Question: I linked the webservice with the app successfully and the data is retrieved but I can't access the data to display it or use it in any process.
'''
constructor(public navCtrl: NavController, public navParams: NavParams, public apiProvider: ApiProvider, public alertCtrl: AlertController) {
this.usercheck = this.apiProvider.UserCheck();
this.usercheck.subscribe(data => {console.log('my data: ', data); });
'''
The result retrieved by the console.log is:

and I am using this code to display the data in ionic element.
'''
<ion-list>
<button ion-item *ngFor="let user of (usercheck|async)?.Array" (click)="openDetails(user)">
{{ user.CinemaName }}
</button>
</ion-list>
'''
but there is no result
thanks in advance.
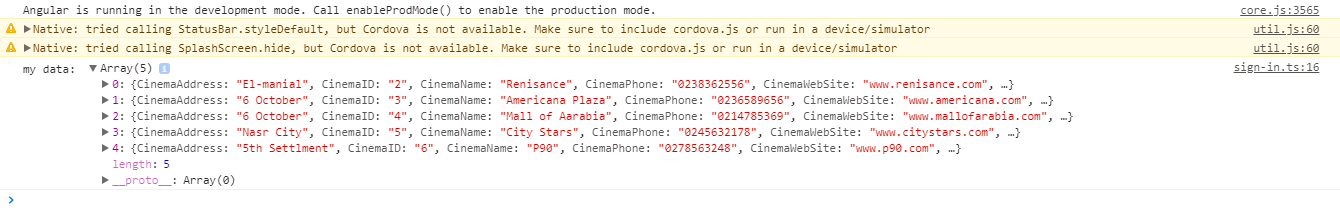
Answer: You need to replace below code
'''
constructor(public navCtrl: NavController, public navParams: NavParams, public apiProvider: ApiProvider, public alertCtrl: AlertController) {
this.usercheck = this.apiProvider.UserCheck();
this.usercheck.subscribe(data => {console.log('my data: ', data); });
'''
to
'''
testData: any = [];
constructor(public navCtrl: NavController, public navParams: NavParams, public apiProvider: ApiProvider, public alertCtrl: AlertController) {
this.usercheck = this.apiProvider.UserCheck();
this.usercheck.subscribe(data => this.testData = data;);
'''
And replace below code
'''
<ion-list>
<button ion-item *ngFor="let user of (usercheck|async)?.Array" (click)="openDetails(user)">
{{ user.CinemaName }}
</button>
</ion-list>
'''
to
'''
<ion-list>
<button ion-item *ngFor="let user of testData" (click)="openDetails(user)">
{{ user.CinemaName }}
</button>
</ion-list>
'''